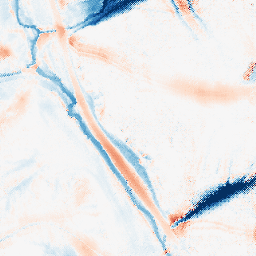
Category: morphological
Decomposition family: tophat_combined
Decomposition parameters: size: 20
Upsampling method: regularized
Upsampling parameters: scale: 4
lambda_reg: 0.1
Upsampling scale: 4